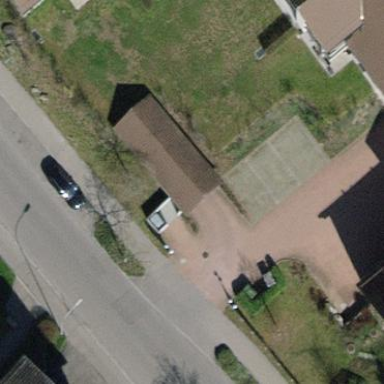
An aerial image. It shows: Garage.